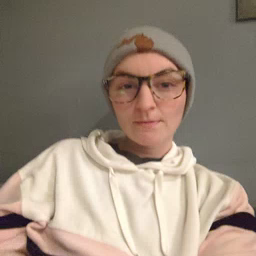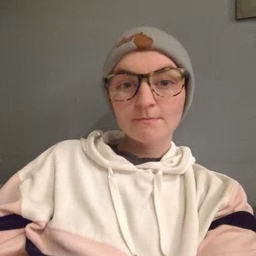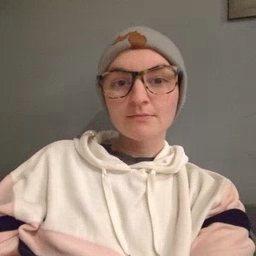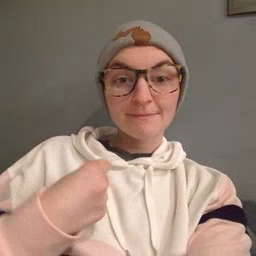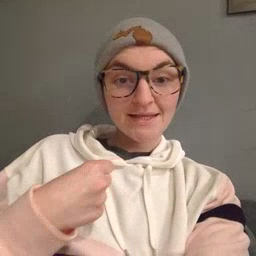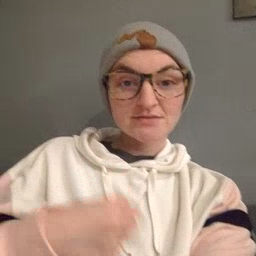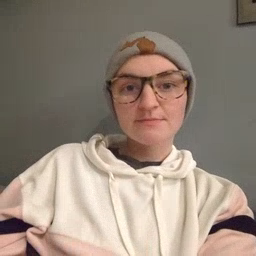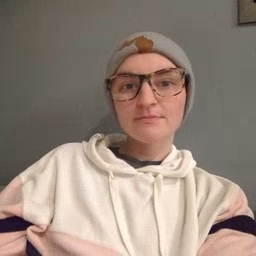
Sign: make